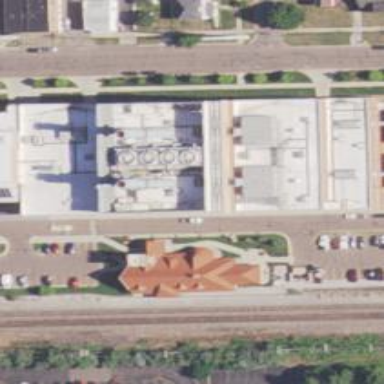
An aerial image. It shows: Industrial building with flat roof. The building is part of industrial area housing power plant.